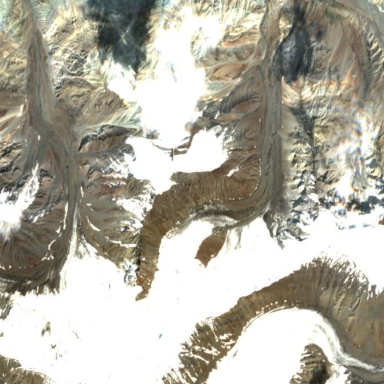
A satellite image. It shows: Majestic glacier in the distance.